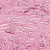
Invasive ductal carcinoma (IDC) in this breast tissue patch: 1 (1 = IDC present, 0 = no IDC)